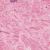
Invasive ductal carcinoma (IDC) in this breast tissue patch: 1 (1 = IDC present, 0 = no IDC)